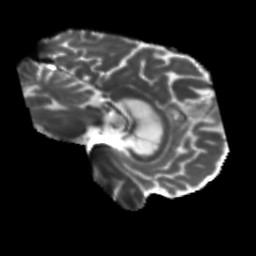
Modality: T2w
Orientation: sagittal
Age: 71
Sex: male
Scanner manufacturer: siemens
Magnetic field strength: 3 T
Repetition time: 5.47 s
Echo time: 0.0854 s